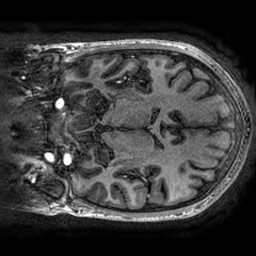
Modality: T1w
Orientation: coronal
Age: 24
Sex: male
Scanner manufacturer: ge
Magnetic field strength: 3 T
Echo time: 0.002736 s